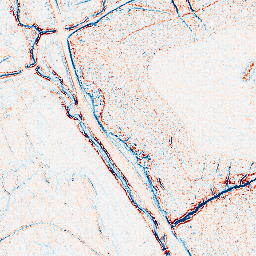
Category: edge_preserving
Decomposition family: anisotropic_diffusion
Decomposition parameters: iterations: 5
kappa: 100
gamma: 0.05
Upsampling method: linear_exact
Upsampling parameters: scale: 8
Upsampling scale: 8